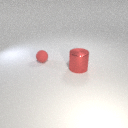
small red rubber sphere to the left of large red metal cylinder